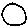
Label: circle